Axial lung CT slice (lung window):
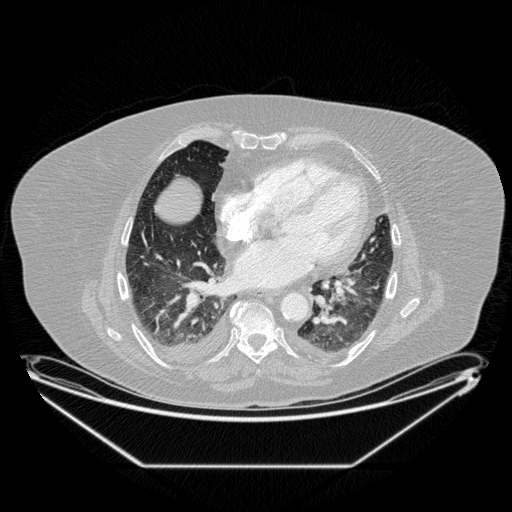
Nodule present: no